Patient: sex M, age 42
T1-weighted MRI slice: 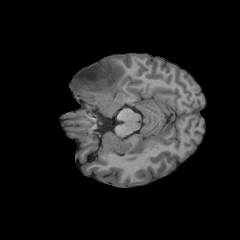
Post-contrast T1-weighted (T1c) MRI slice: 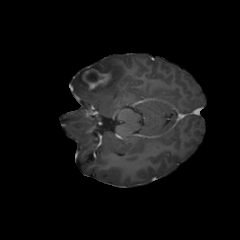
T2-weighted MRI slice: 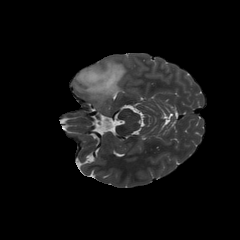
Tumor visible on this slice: yes
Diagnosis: Astrocytoma, IDH-mutant
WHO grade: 4